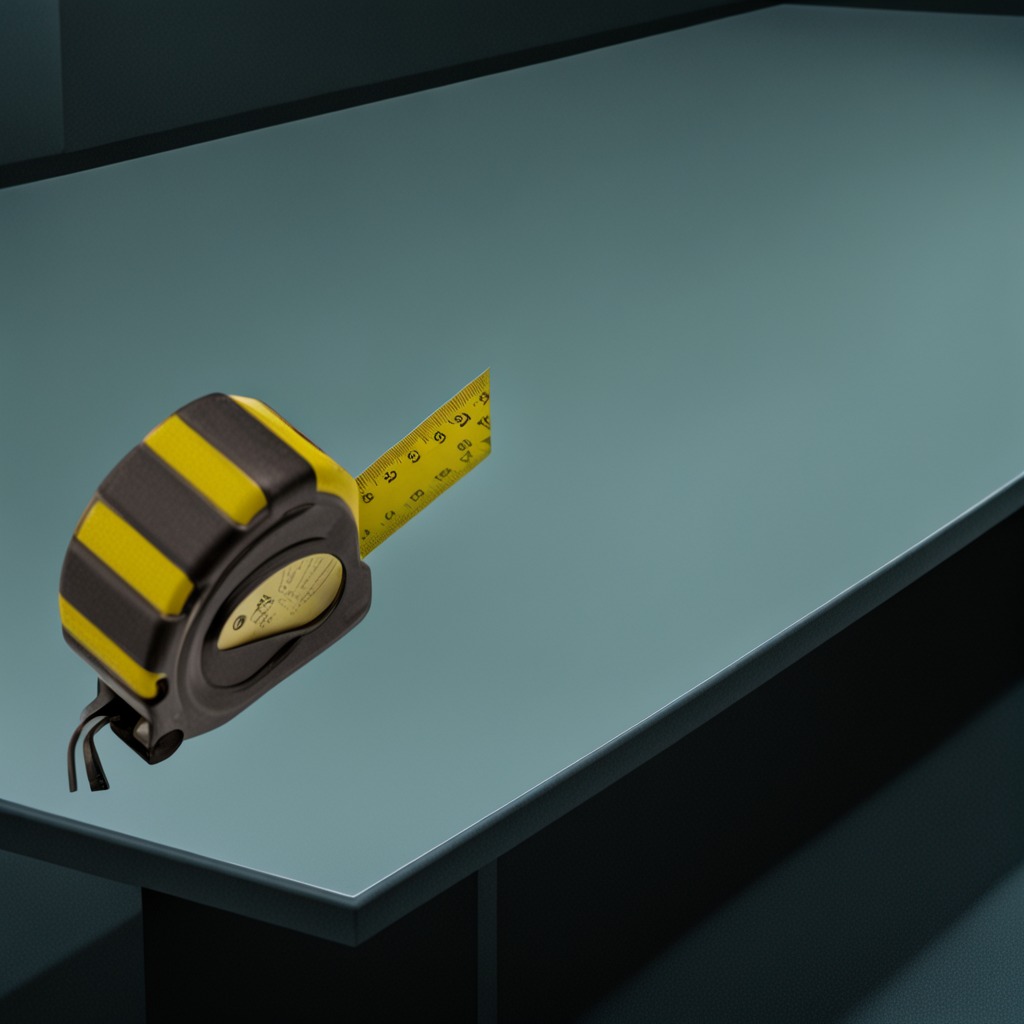
A measuring tape is lying on a clean empty table in a railway signal maintenance room.